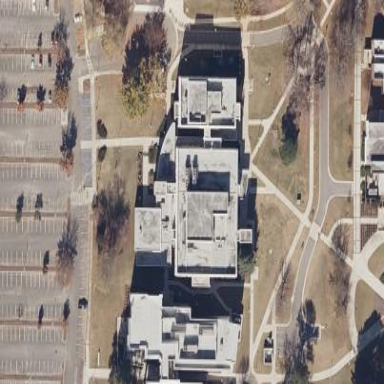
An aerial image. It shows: University building.